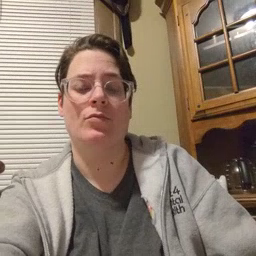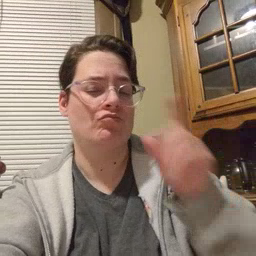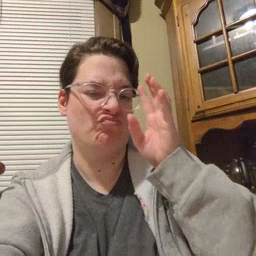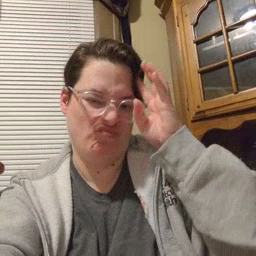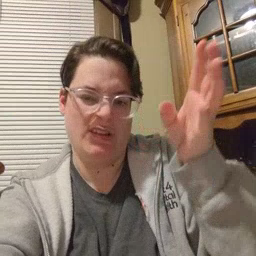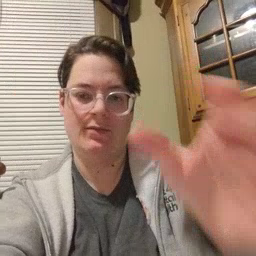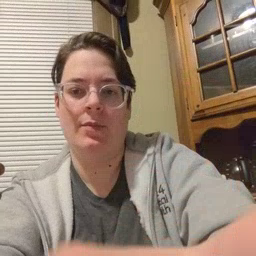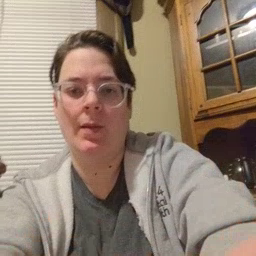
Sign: pretend